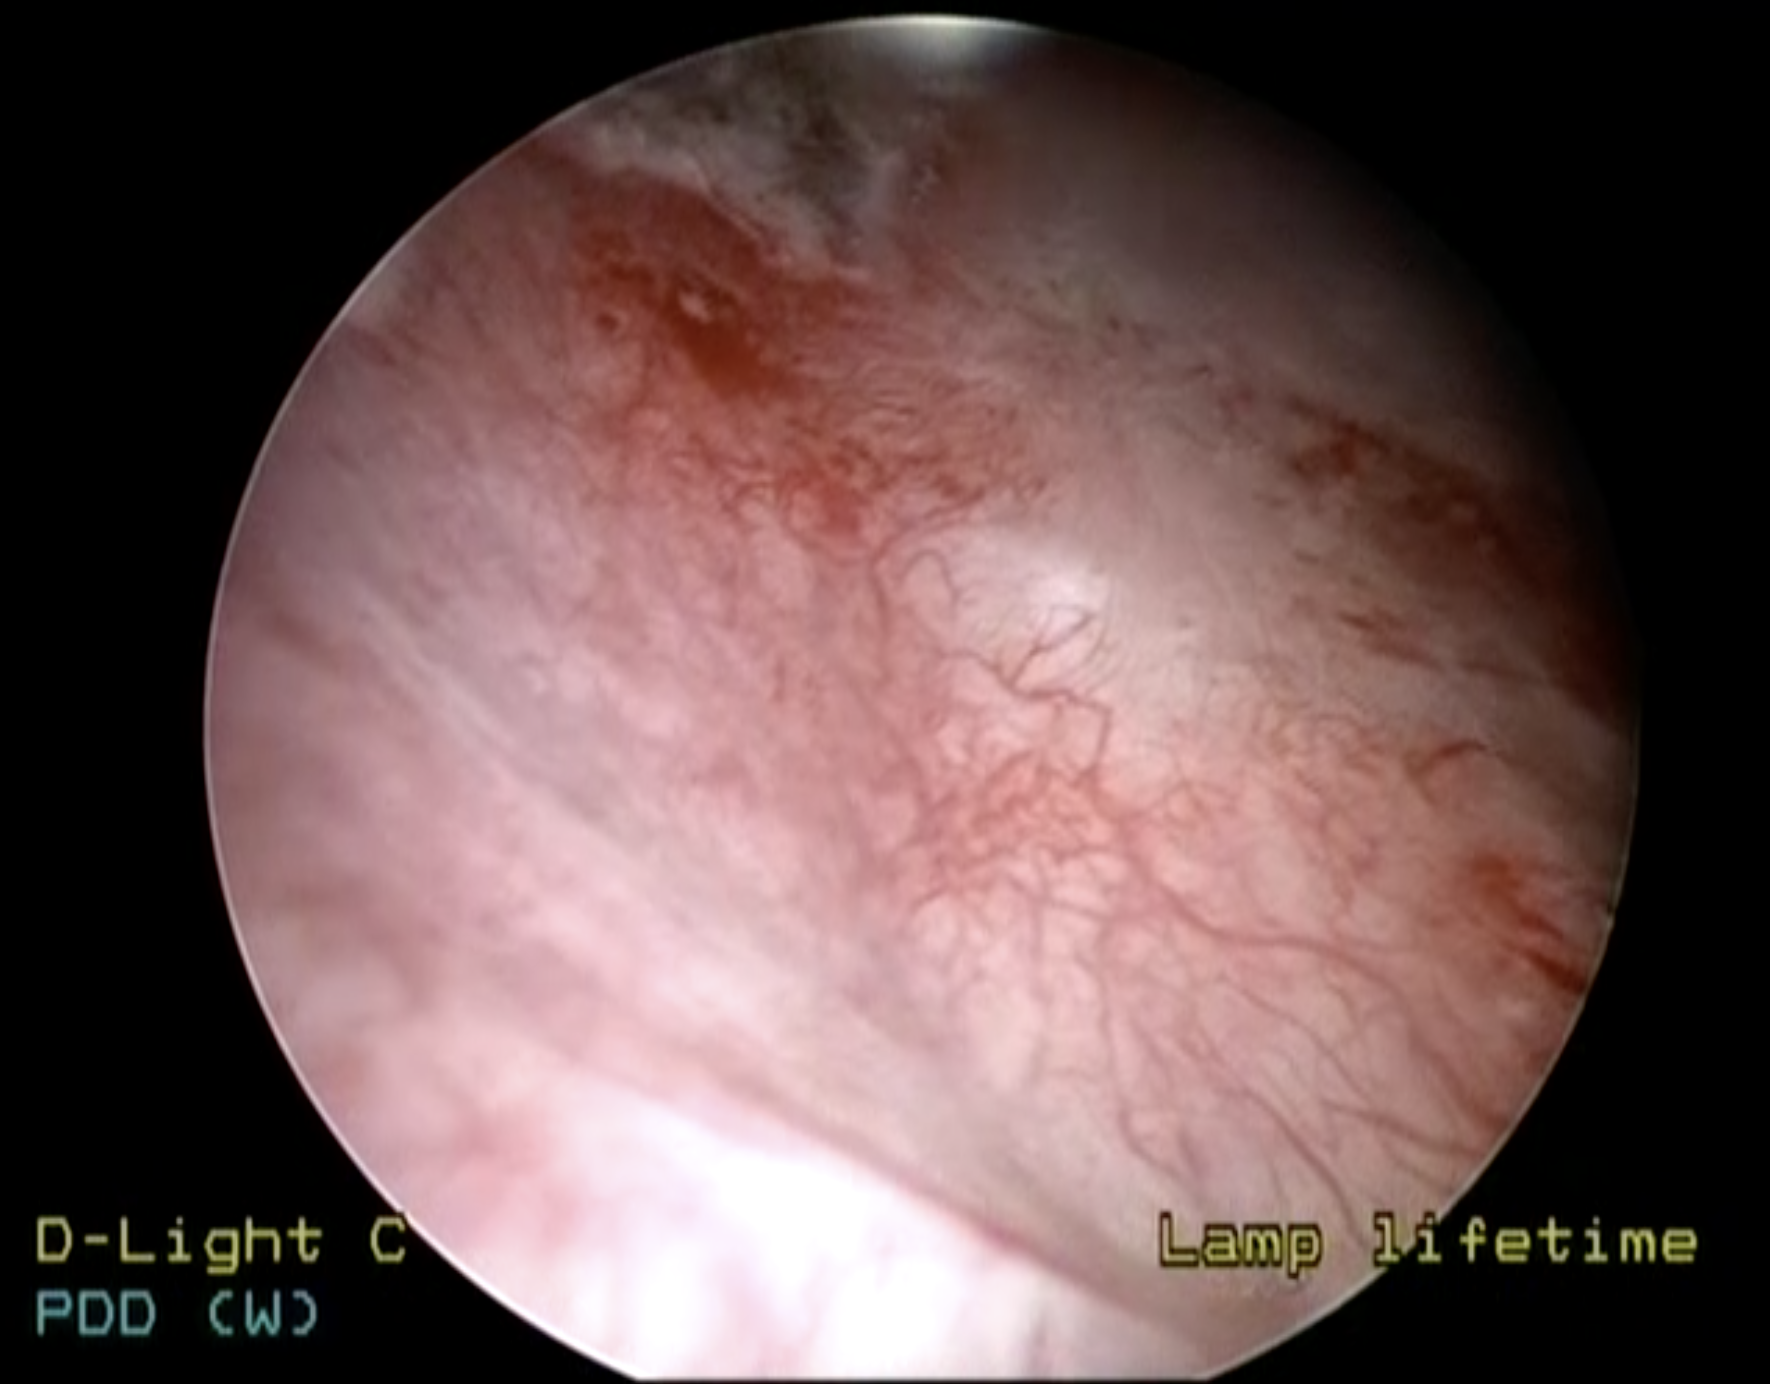
Modality: WLC
Class: Malignant
Subclass: CIS
Lesion: L1
Stage: Tis
Morphology: Non-papillary
Bladder cancer association: Yes